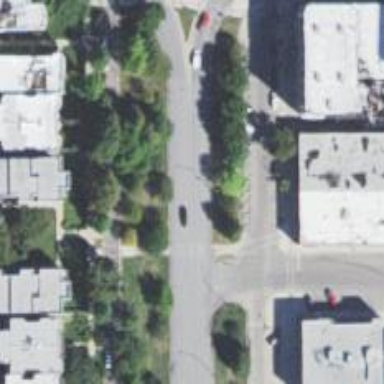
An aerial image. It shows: Footway with traffic island in the middle.